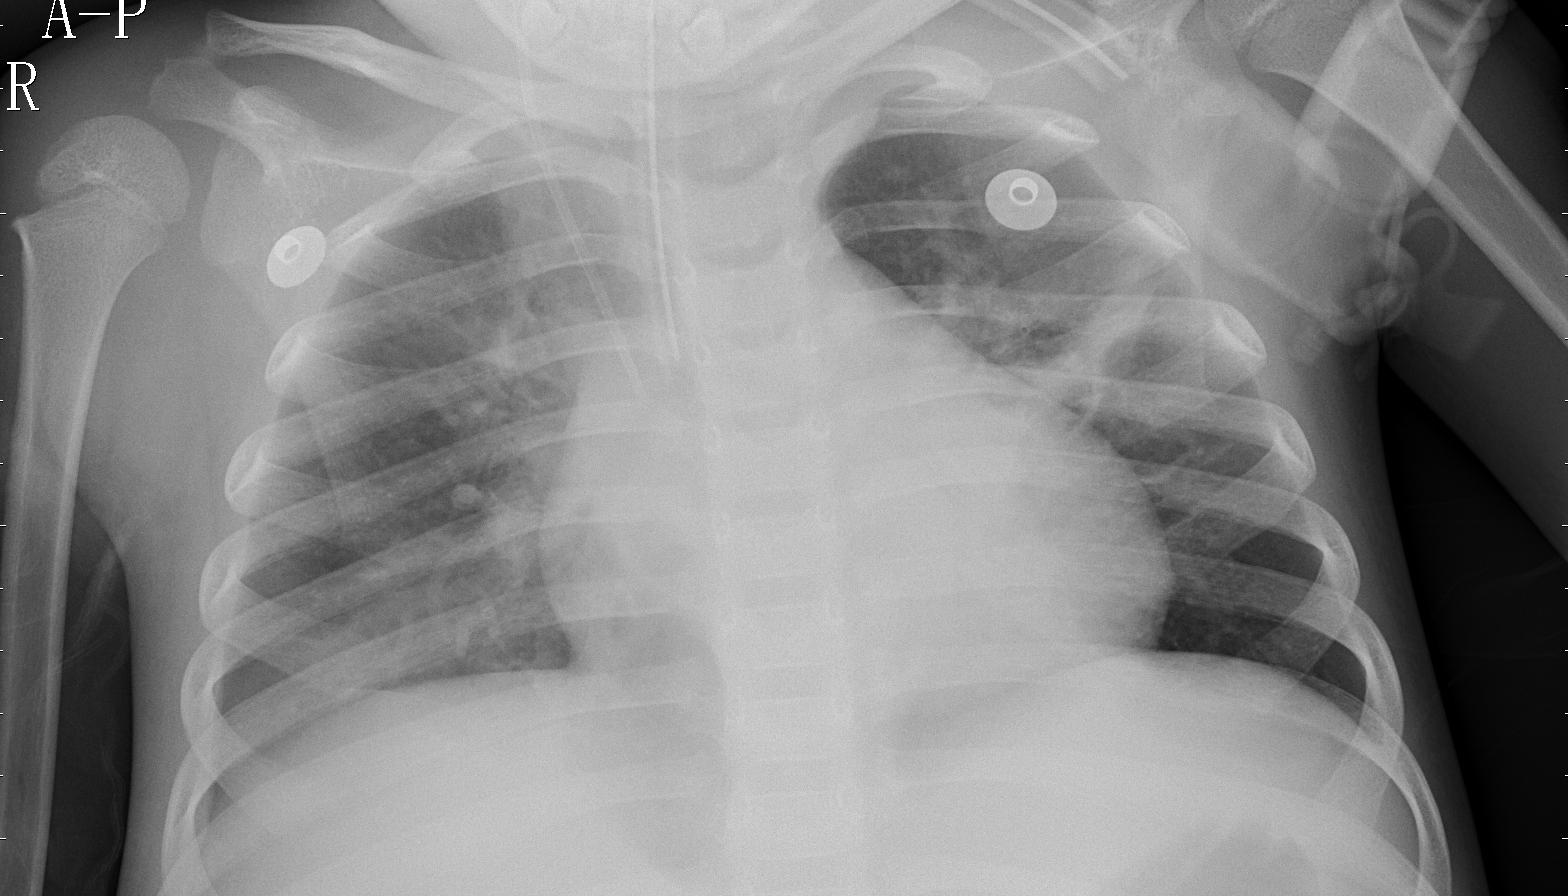
Diagnosis: PNEUMONIA